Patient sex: M
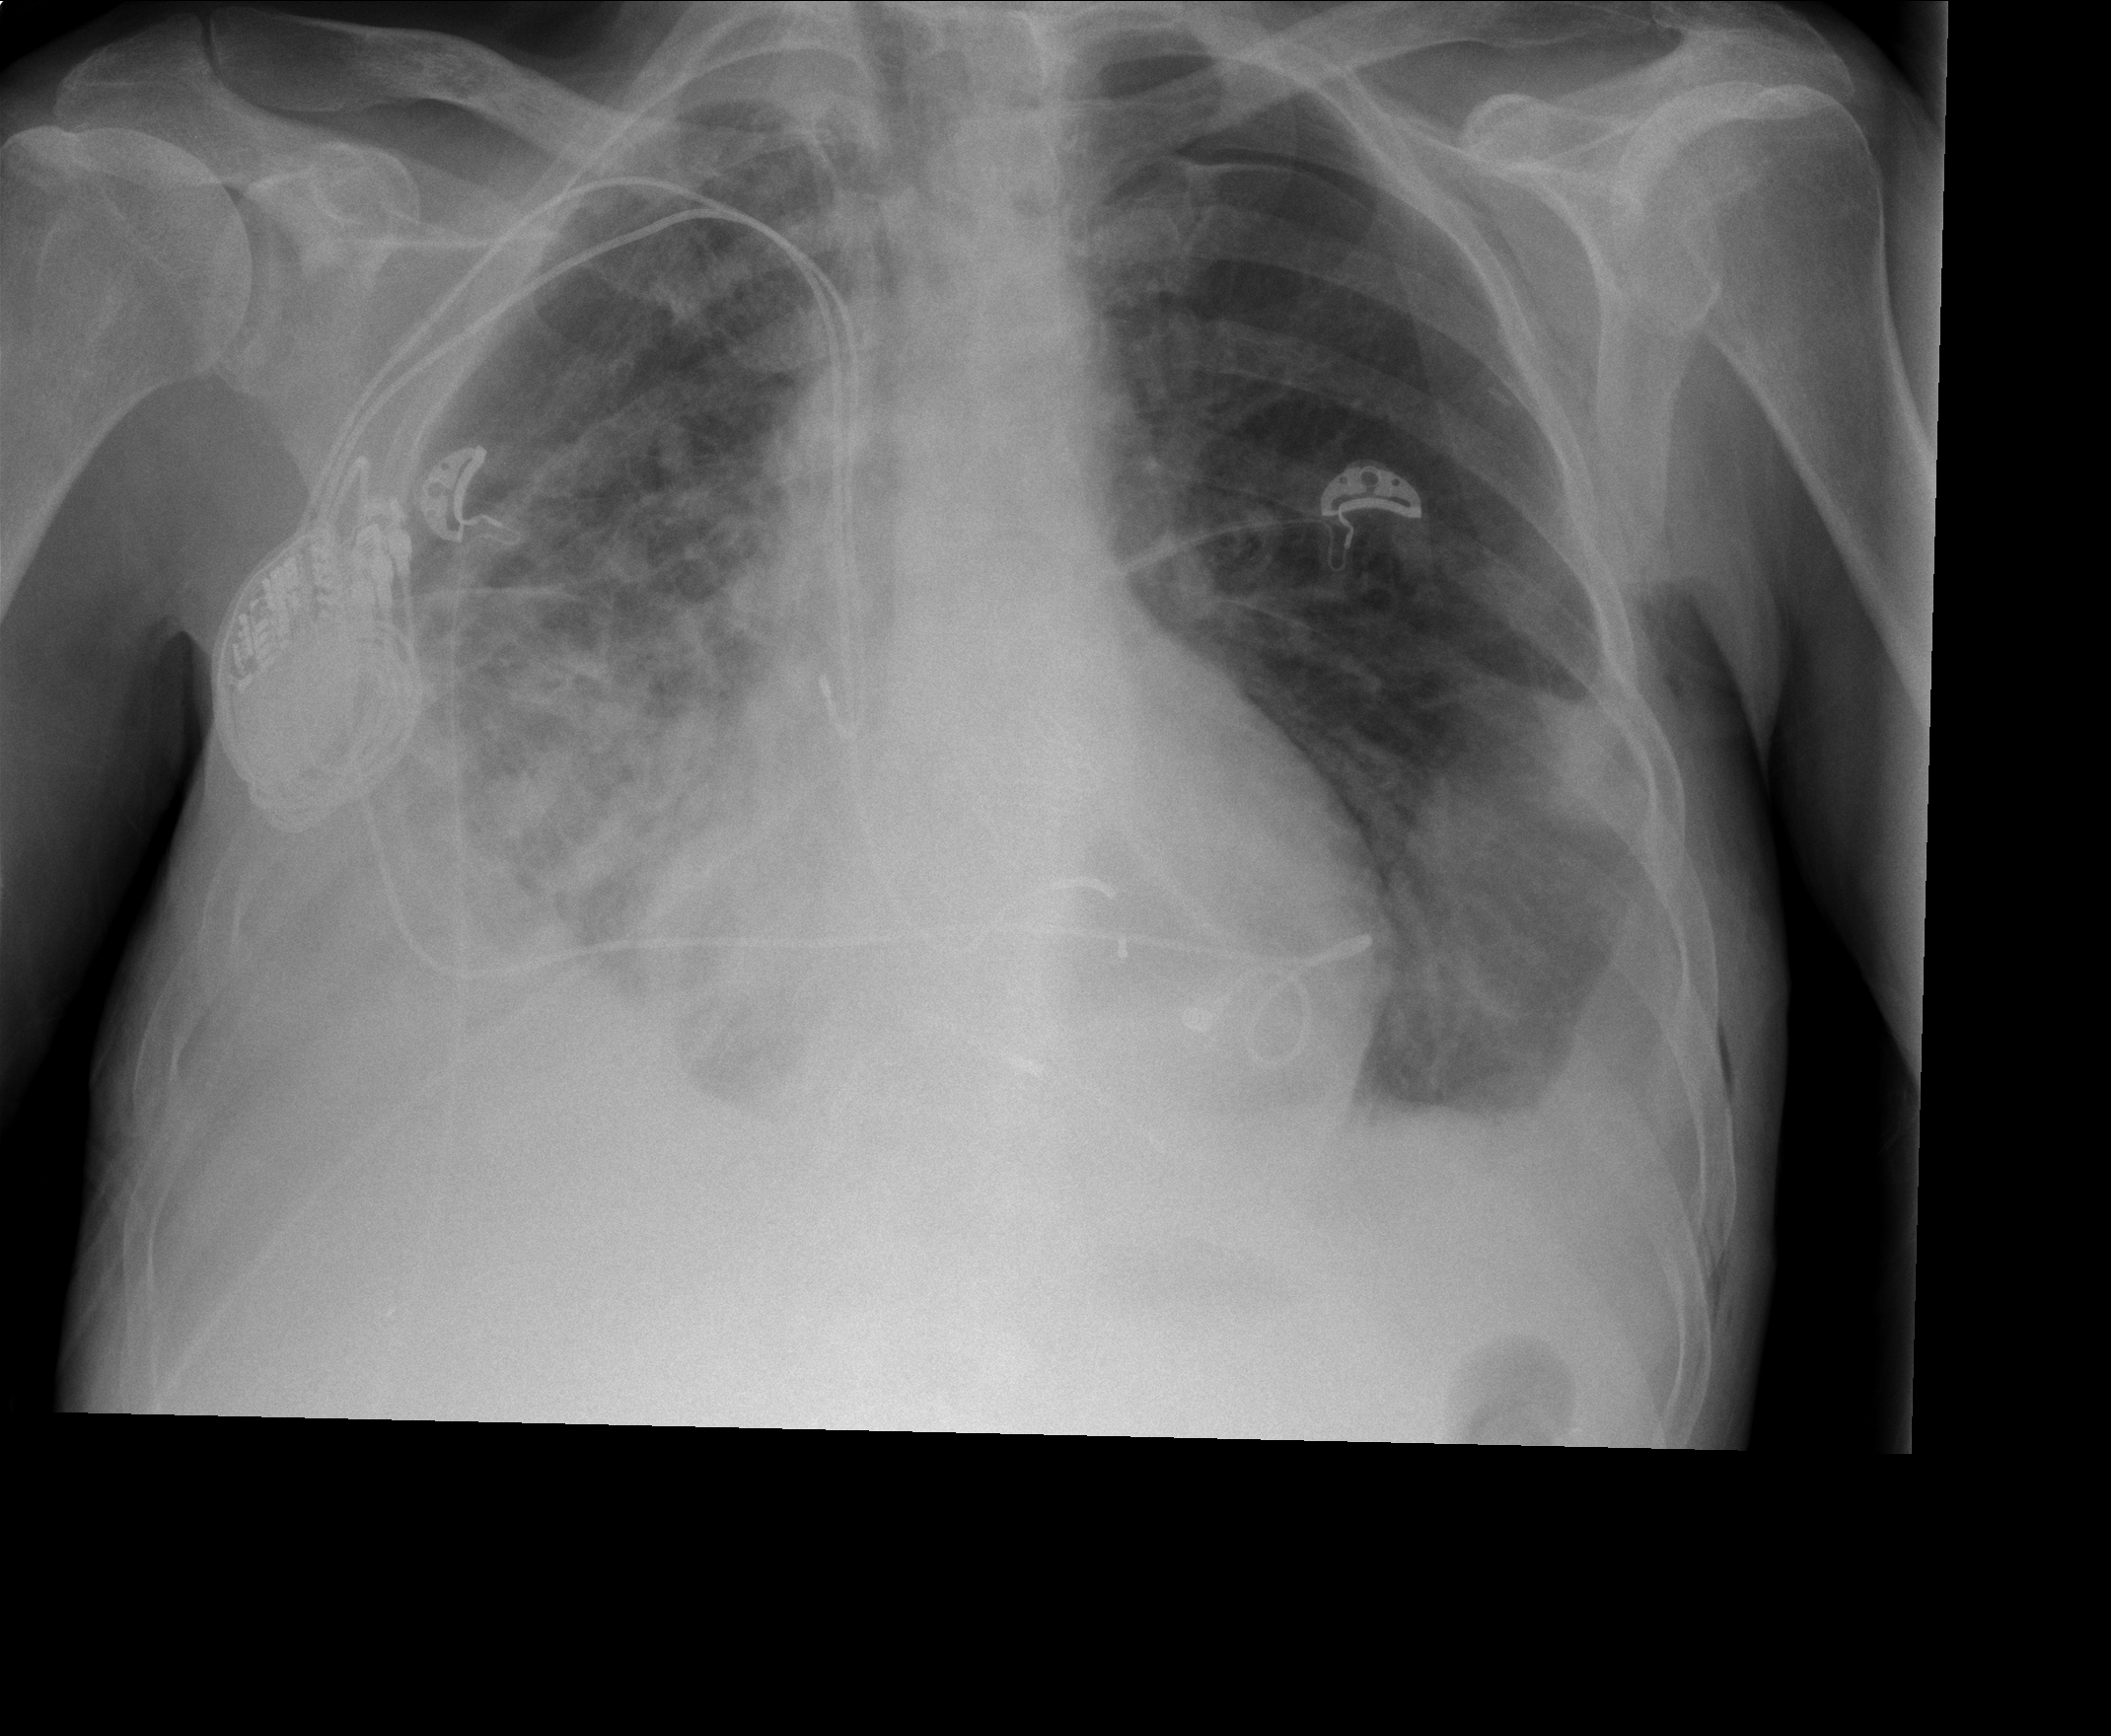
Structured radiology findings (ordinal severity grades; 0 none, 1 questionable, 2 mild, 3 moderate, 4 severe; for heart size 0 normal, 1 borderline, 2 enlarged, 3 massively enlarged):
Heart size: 0
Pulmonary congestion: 2
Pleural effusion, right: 3
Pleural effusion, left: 2
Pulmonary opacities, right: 2
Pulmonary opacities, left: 2
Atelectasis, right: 3
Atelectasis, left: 2